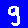
Digit: 9